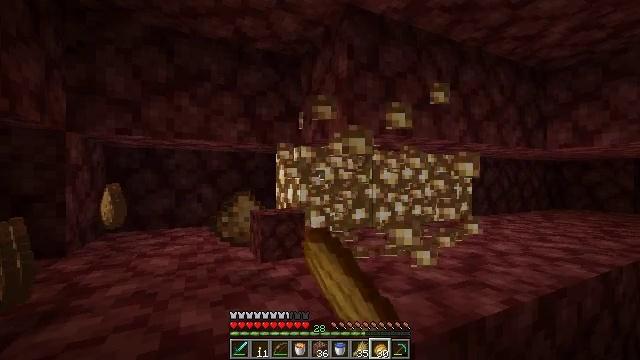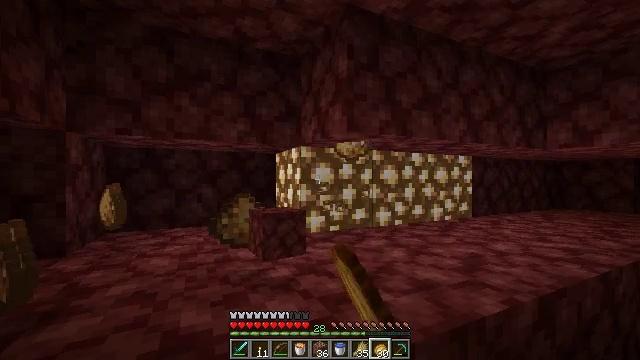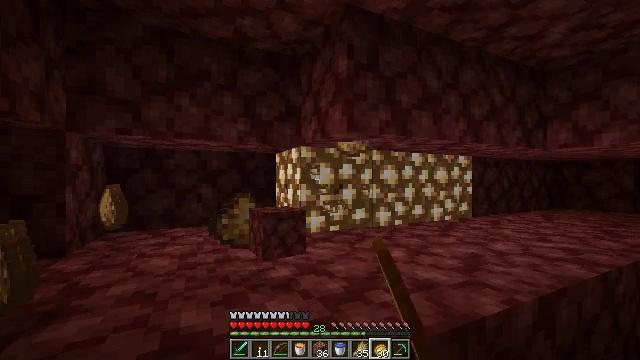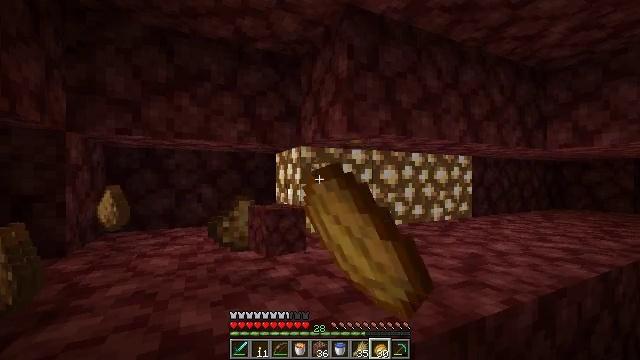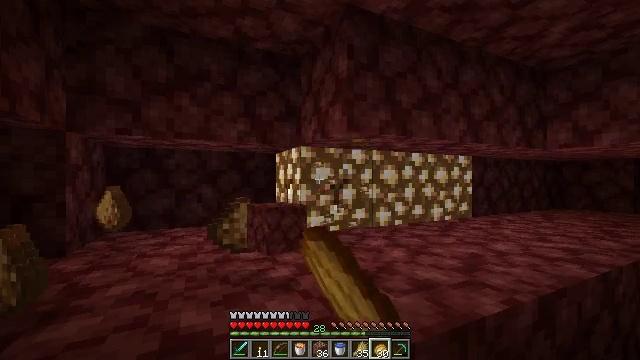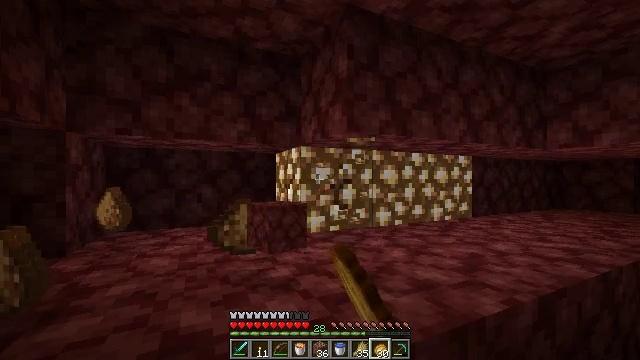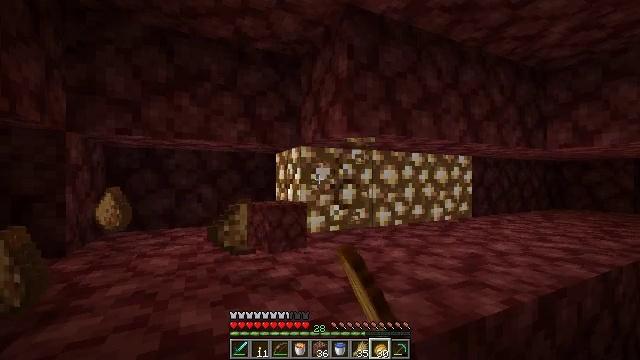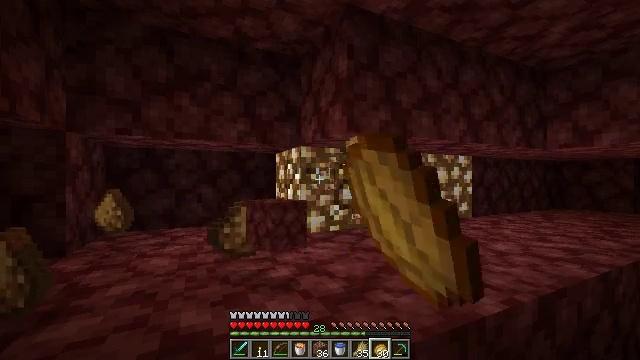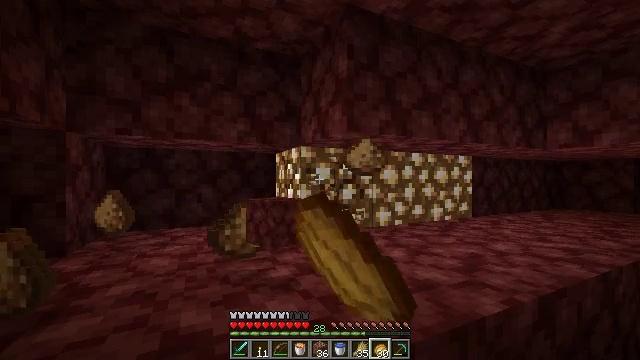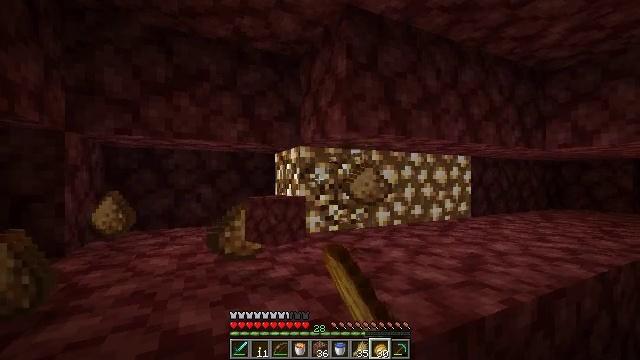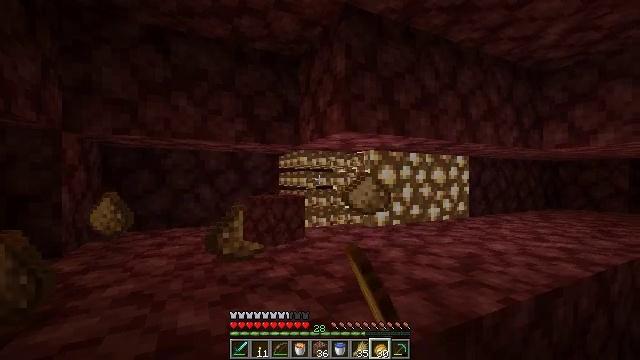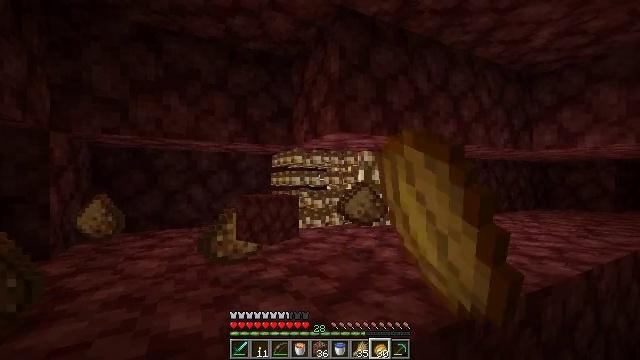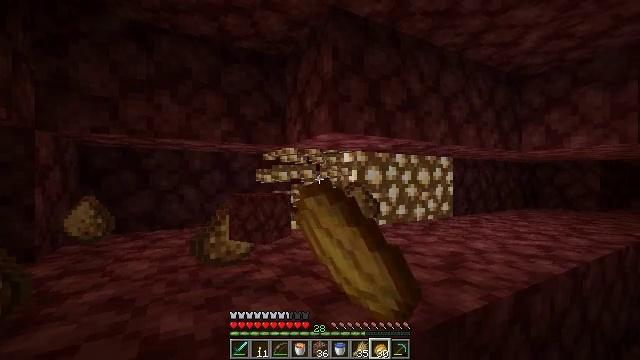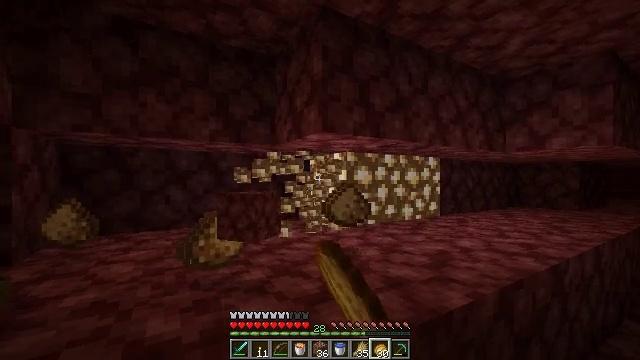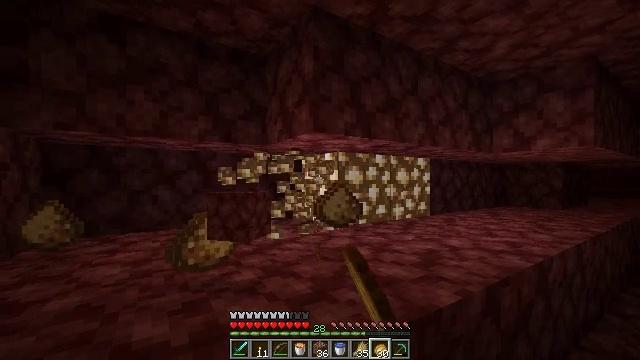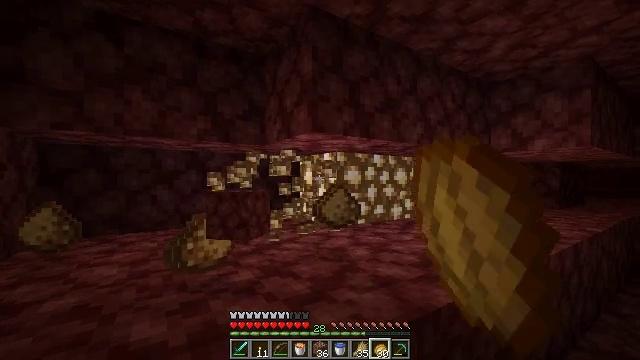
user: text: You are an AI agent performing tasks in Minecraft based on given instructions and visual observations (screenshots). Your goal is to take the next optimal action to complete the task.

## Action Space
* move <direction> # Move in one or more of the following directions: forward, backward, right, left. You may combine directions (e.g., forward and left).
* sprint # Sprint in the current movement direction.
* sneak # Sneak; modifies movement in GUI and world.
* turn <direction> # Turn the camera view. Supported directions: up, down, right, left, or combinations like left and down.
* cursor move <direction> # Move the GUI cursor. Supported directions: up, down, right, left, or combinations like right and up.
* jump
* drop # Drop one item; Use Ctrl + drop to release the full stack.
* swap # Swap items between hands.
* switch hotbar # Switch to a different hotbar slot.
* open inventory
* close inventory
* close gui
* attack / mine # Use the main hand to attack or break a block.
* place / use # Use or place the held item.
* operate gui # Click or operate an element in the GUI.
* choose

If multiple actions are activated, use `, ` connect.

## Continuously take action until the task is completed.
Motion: motion action
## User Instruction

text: Smash the glowstone with a tool.
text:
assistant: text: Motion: attack / mine
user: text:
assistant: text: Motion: attack / mine
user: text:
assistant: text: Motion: attack / mine
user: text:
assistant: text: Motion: attack / mine
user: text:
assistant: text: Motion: attack / mine
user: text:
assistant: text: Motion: attack / mine
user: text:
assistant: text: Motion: attack / mine
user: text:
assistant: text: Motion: attack / mine
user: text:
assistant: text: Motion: attack / mine
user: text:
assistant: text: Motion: attack / mine
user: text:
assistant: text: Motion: turn right, attack / mine
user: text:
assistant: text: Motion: turn right, attack / mine
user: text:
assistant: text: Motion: turn right, attack / mine
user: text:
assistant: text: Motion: turn right, attack / mine
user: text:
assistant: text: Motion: attack / mine
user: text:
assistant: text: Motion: attack / mine
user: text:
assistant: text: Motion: attack / mine
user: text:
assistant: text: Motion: attack / mine
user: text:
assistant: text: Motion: attack / mine
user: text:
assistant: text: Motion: attack / mine
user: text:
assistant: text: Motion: attack / mine
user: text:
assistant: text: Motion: attack / mine
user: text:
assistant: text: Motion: attack / mine
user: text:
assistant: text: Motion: attack / mine
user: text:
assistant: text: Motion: attack / mine
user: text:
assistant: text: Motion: attack / mine
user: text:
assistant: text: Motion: turn right, attack / mine
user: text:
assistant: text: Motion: move forward, turn right, attack / mine
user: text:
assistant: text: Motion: move forward, turn right, attack / mine
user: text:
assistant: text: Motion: move forward, attack / mine